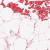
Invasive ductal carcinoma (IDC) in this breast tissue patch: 0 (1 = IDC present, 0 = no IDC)